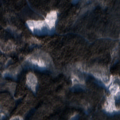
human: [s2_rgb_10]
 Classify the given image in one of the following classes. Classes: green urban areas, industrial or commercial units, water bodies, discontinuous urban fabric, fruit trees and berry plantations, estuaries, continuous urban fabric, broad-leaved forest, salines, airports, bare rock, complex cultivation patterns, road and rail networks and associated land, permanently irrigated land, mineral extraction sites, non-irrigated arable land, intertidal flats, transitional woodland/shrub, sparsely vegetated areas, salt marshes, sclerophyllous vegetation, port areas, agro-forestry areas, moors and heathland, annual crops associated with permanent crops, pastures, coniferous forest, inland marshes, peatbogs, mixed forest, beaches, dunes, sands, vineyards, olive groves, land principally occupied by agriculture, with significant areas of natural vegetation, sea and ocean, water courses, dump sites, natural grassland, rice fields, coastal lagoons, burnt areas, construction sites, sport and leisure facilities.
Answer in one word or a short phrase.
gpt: coniferous forest, mixed forest, transitional woodland/shrub